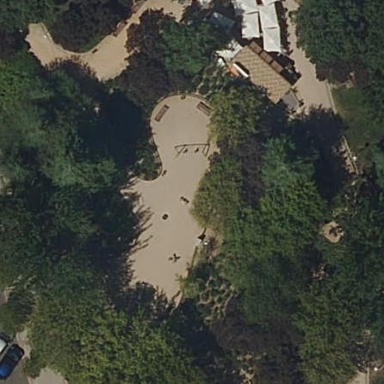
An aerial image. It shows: Lovely park for leisure and relaxation.